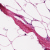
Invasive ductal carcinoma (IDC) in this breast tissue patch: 0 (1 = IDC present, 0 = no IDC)